Field crop: maize
Growth stage: 2
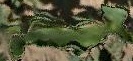
Species: maize